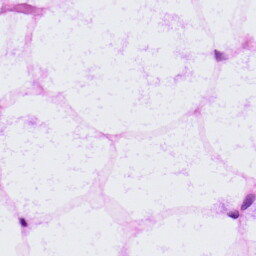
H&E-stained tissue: LymphNode